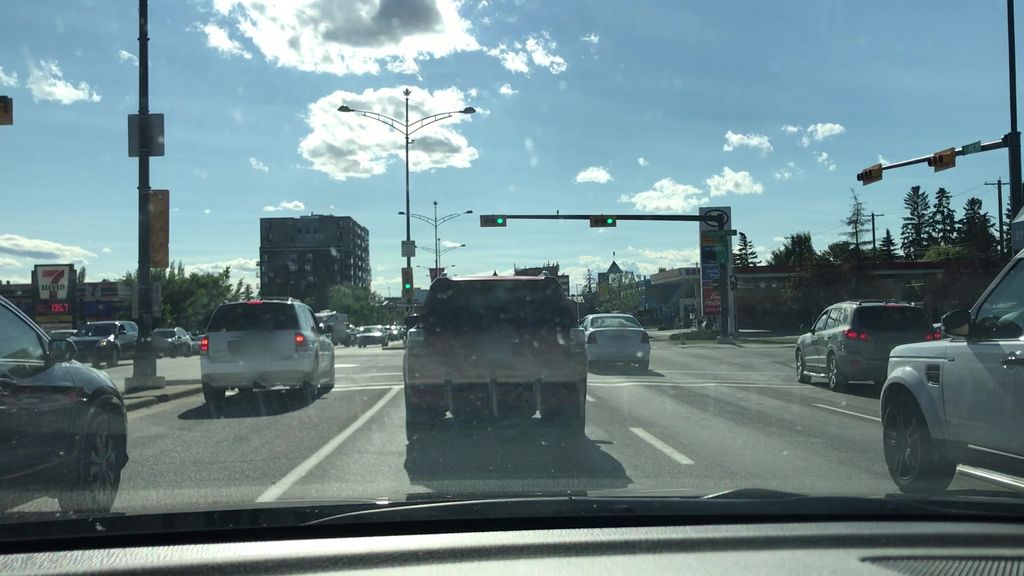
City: calgary